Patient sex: F
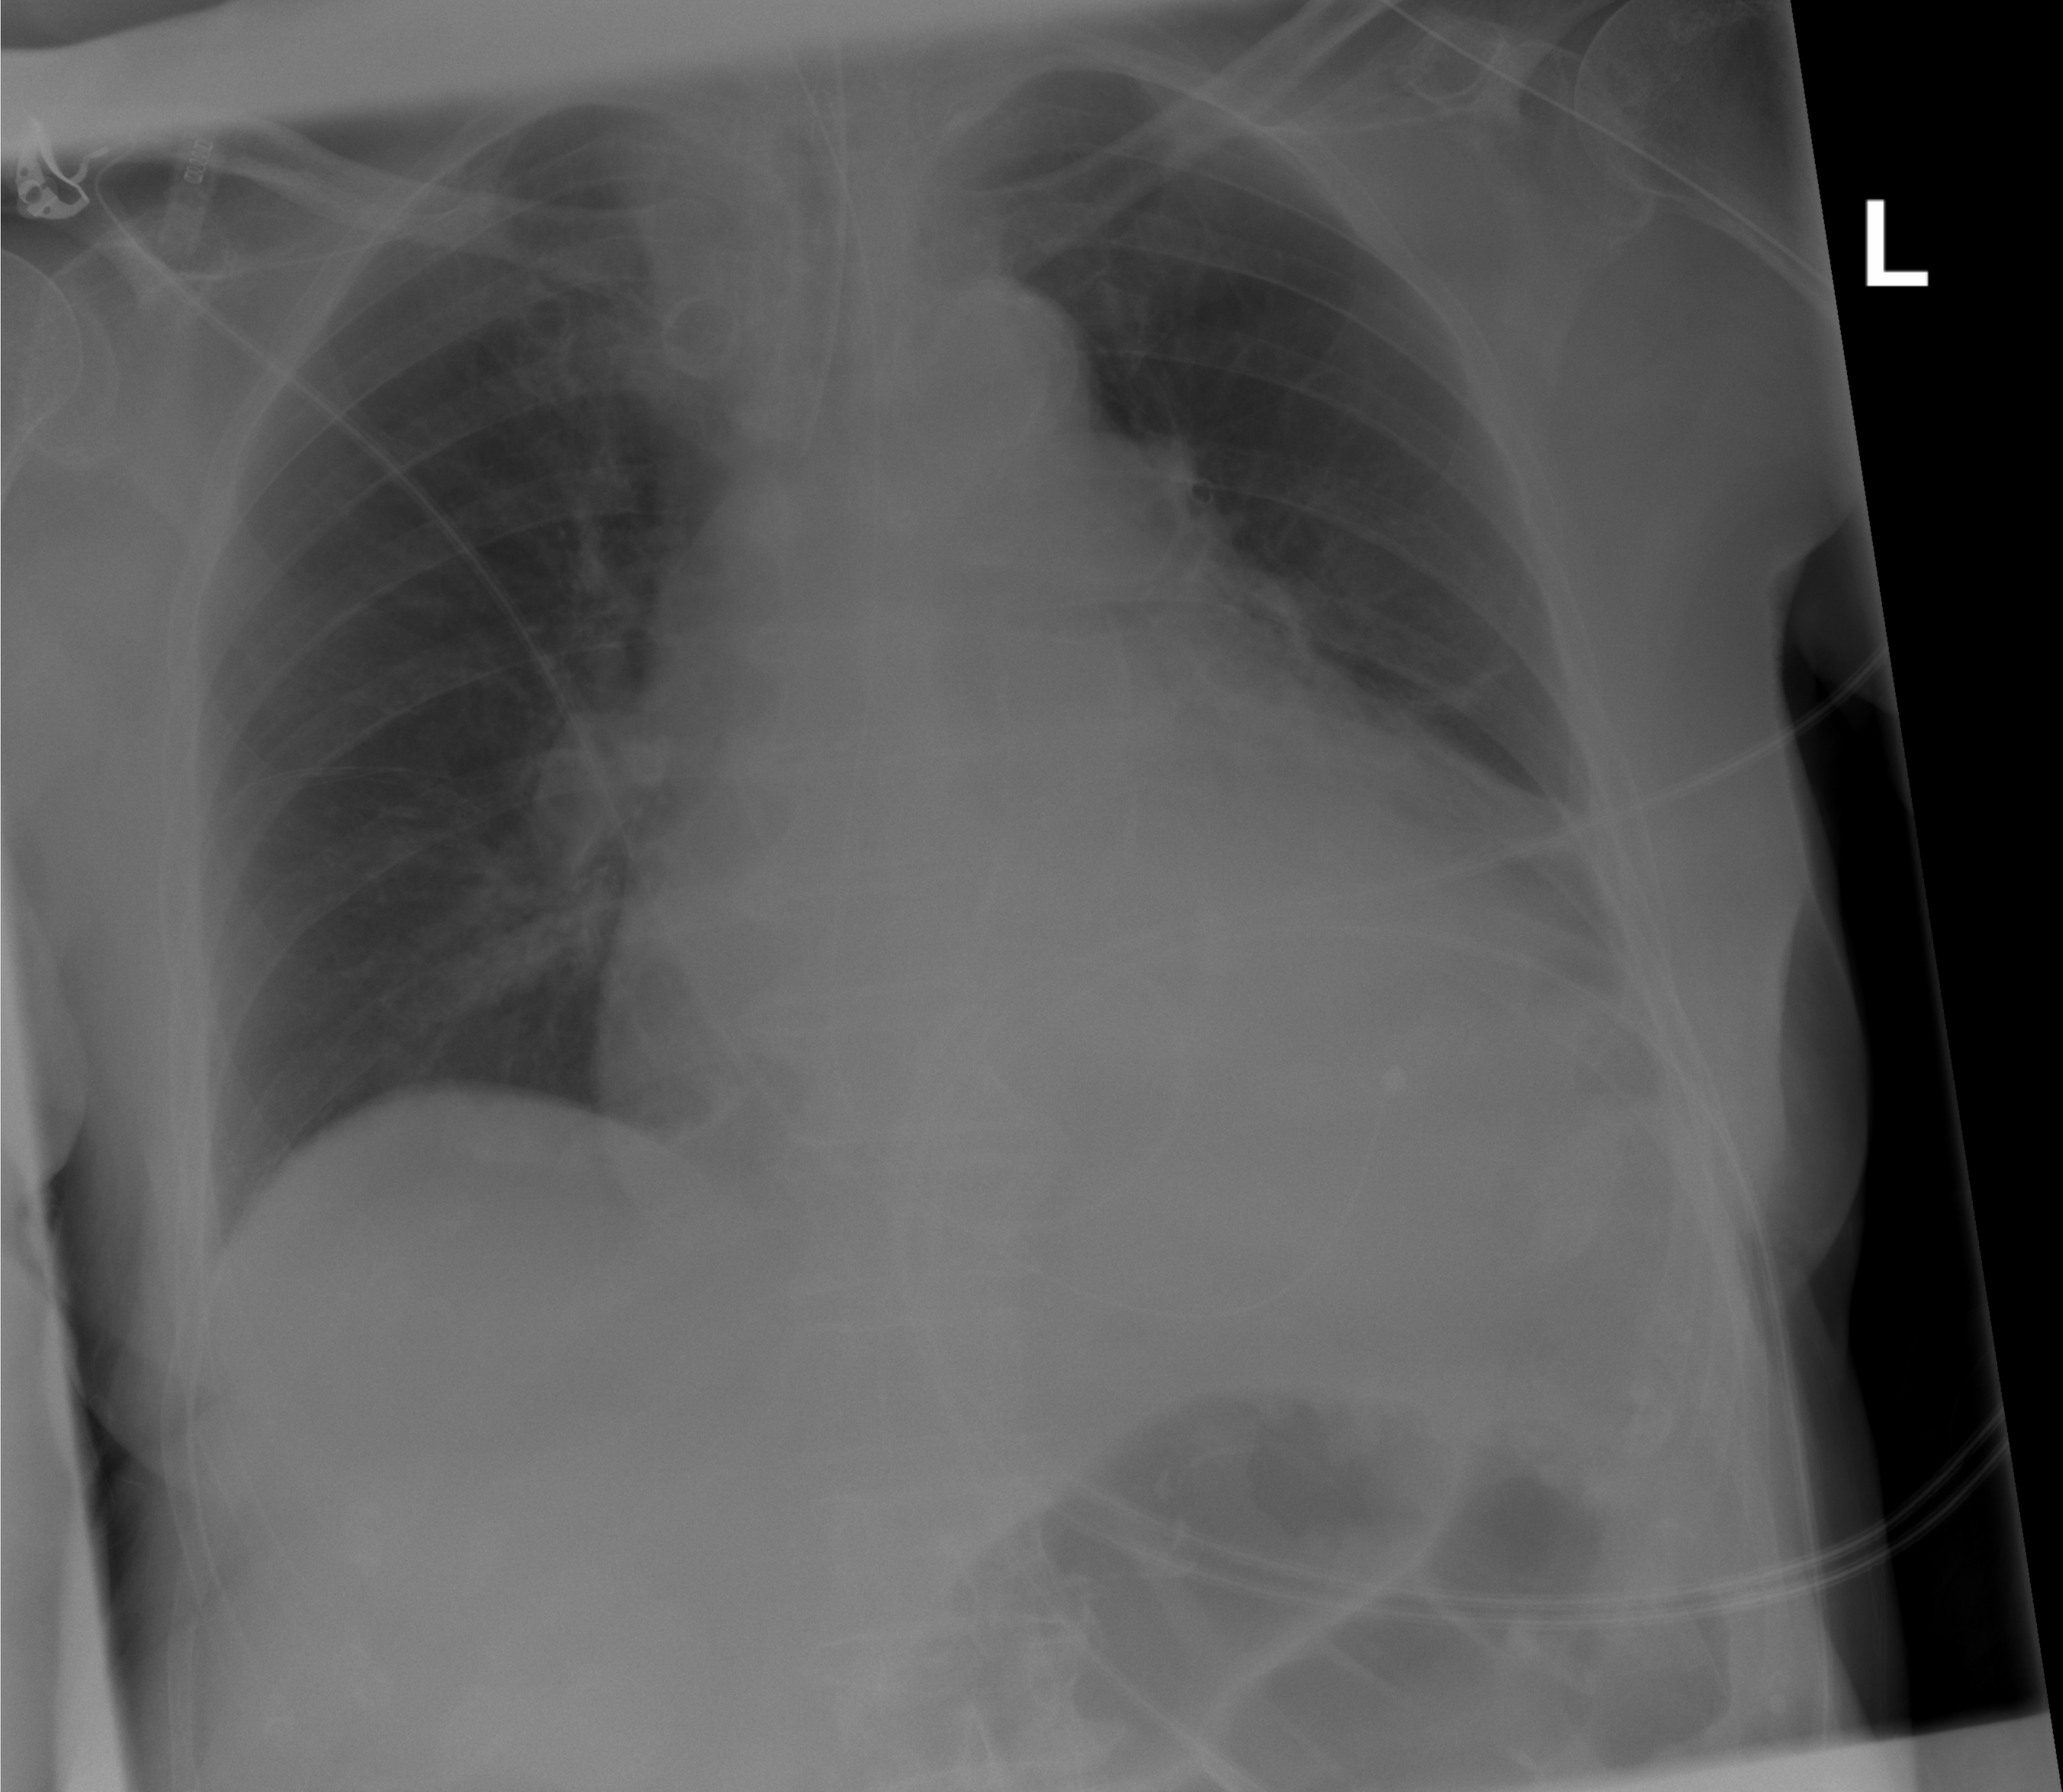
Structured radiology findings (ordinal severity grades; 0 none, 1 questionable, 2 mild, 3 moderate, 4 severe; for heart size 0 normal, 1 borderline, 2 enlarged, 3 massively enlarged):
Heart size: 2
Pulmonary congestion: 0
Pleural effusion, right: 0
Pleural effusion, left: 2
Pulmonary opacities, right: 0
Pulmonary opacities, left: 0
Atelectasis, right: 0
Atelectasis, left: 1